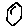
Label: hexagon